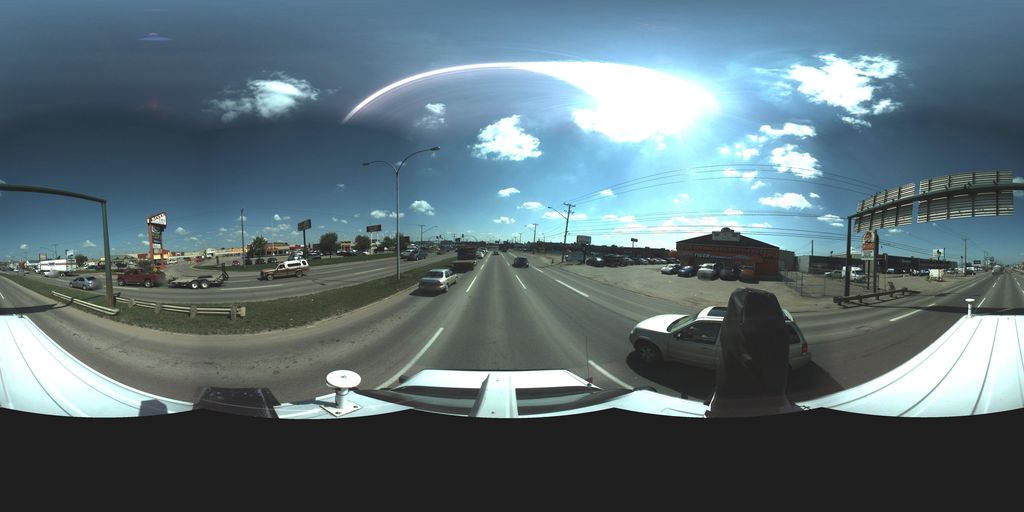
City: saskatoon